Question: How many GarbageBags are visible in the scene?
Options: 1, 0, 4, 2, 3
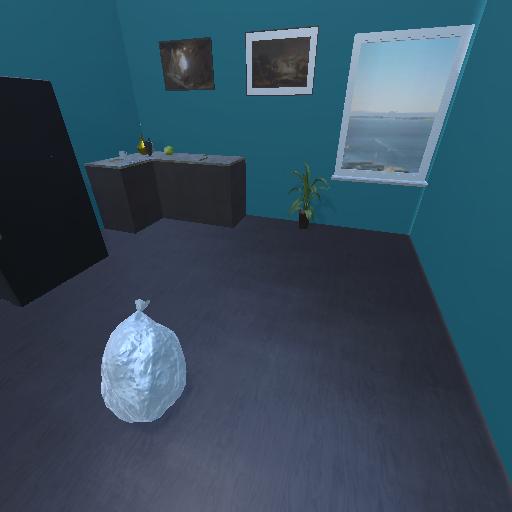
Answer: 1